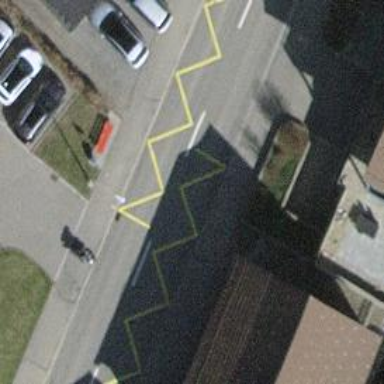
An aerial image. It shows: Bus stop with stop position for public transport.